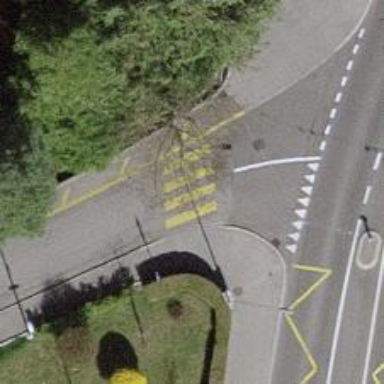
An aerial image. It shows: Marked footway crossing with visible markings.